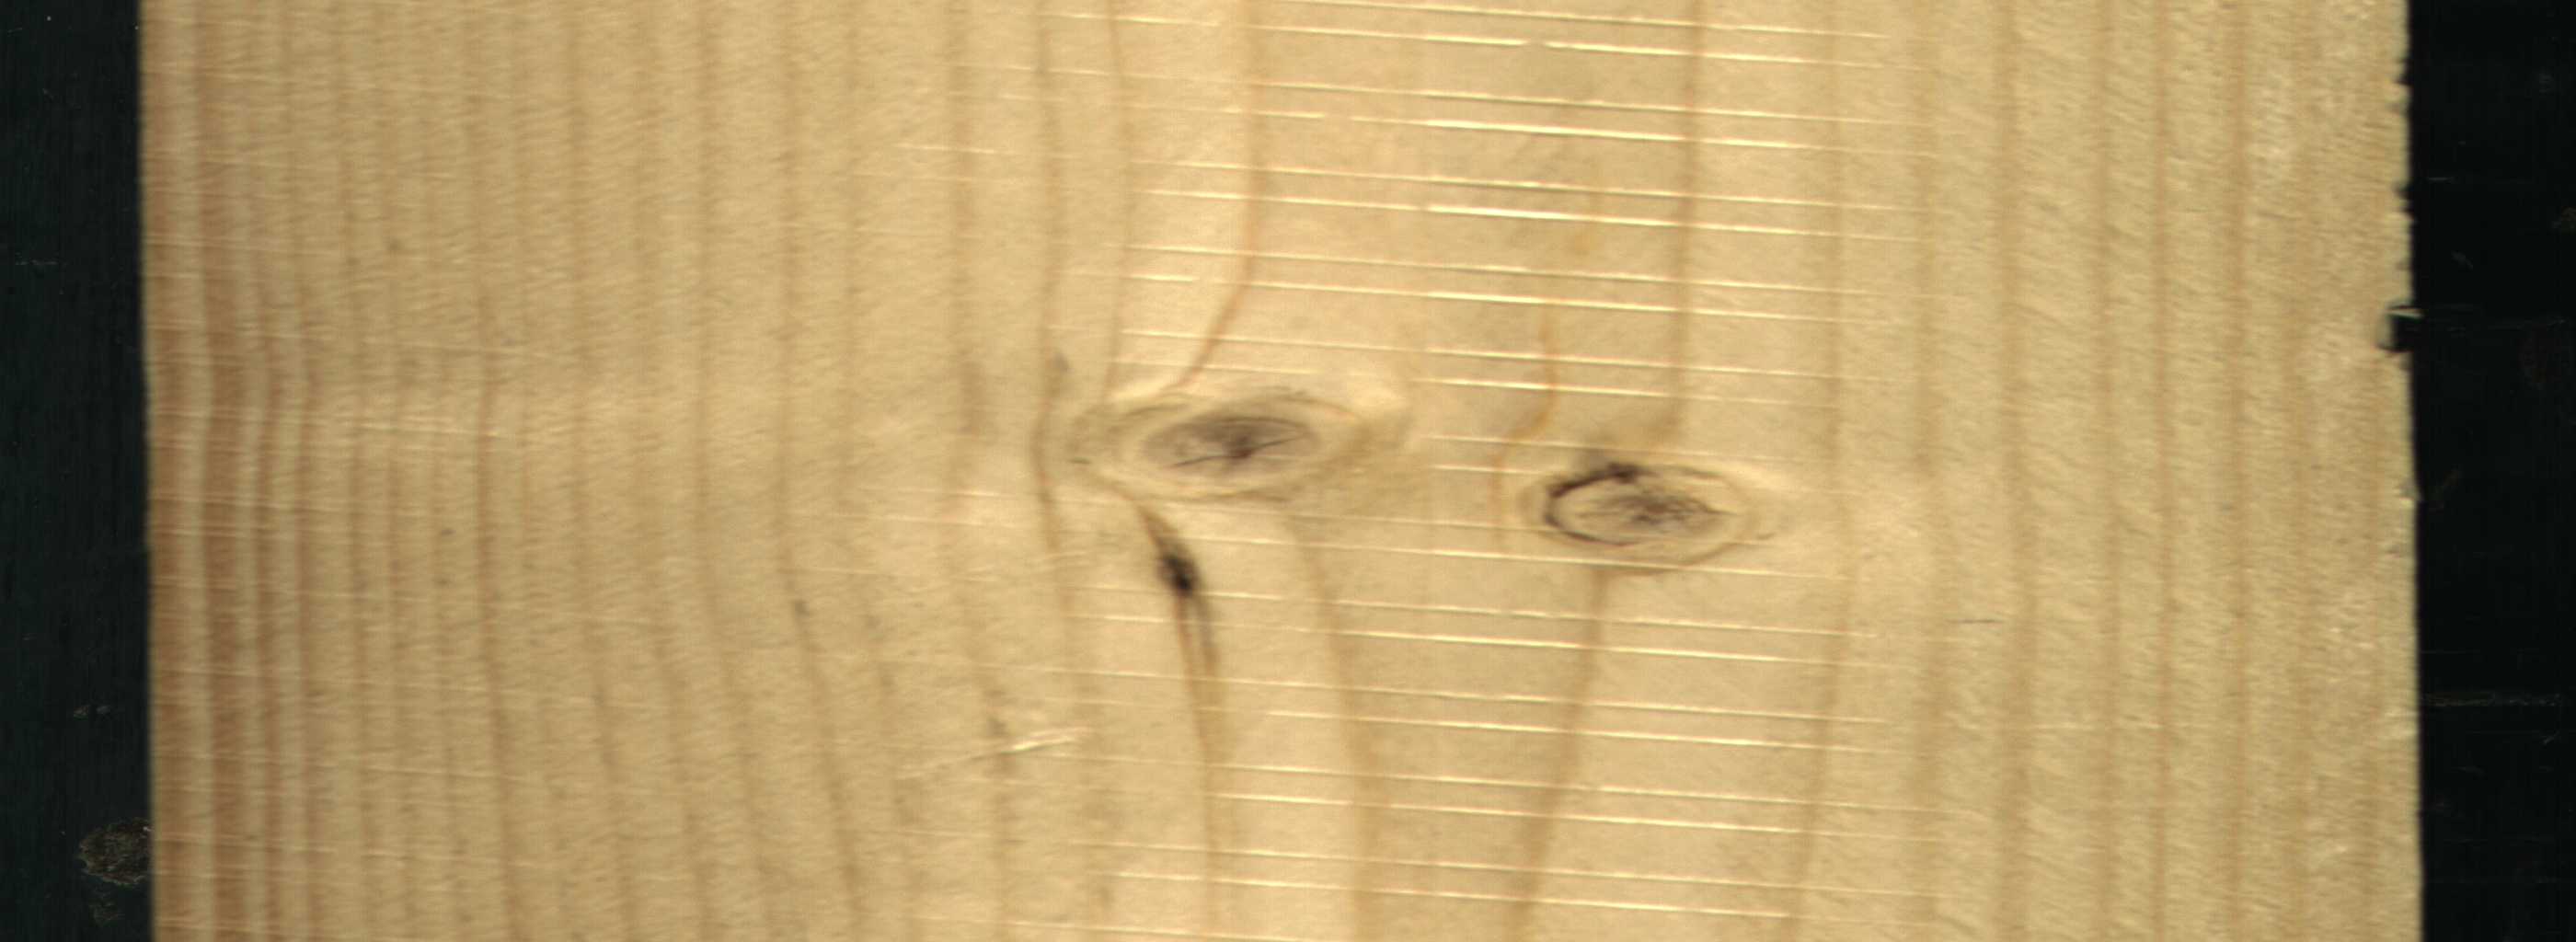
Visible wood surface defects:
Dead_Knot
Live_Knot
Live_Knot